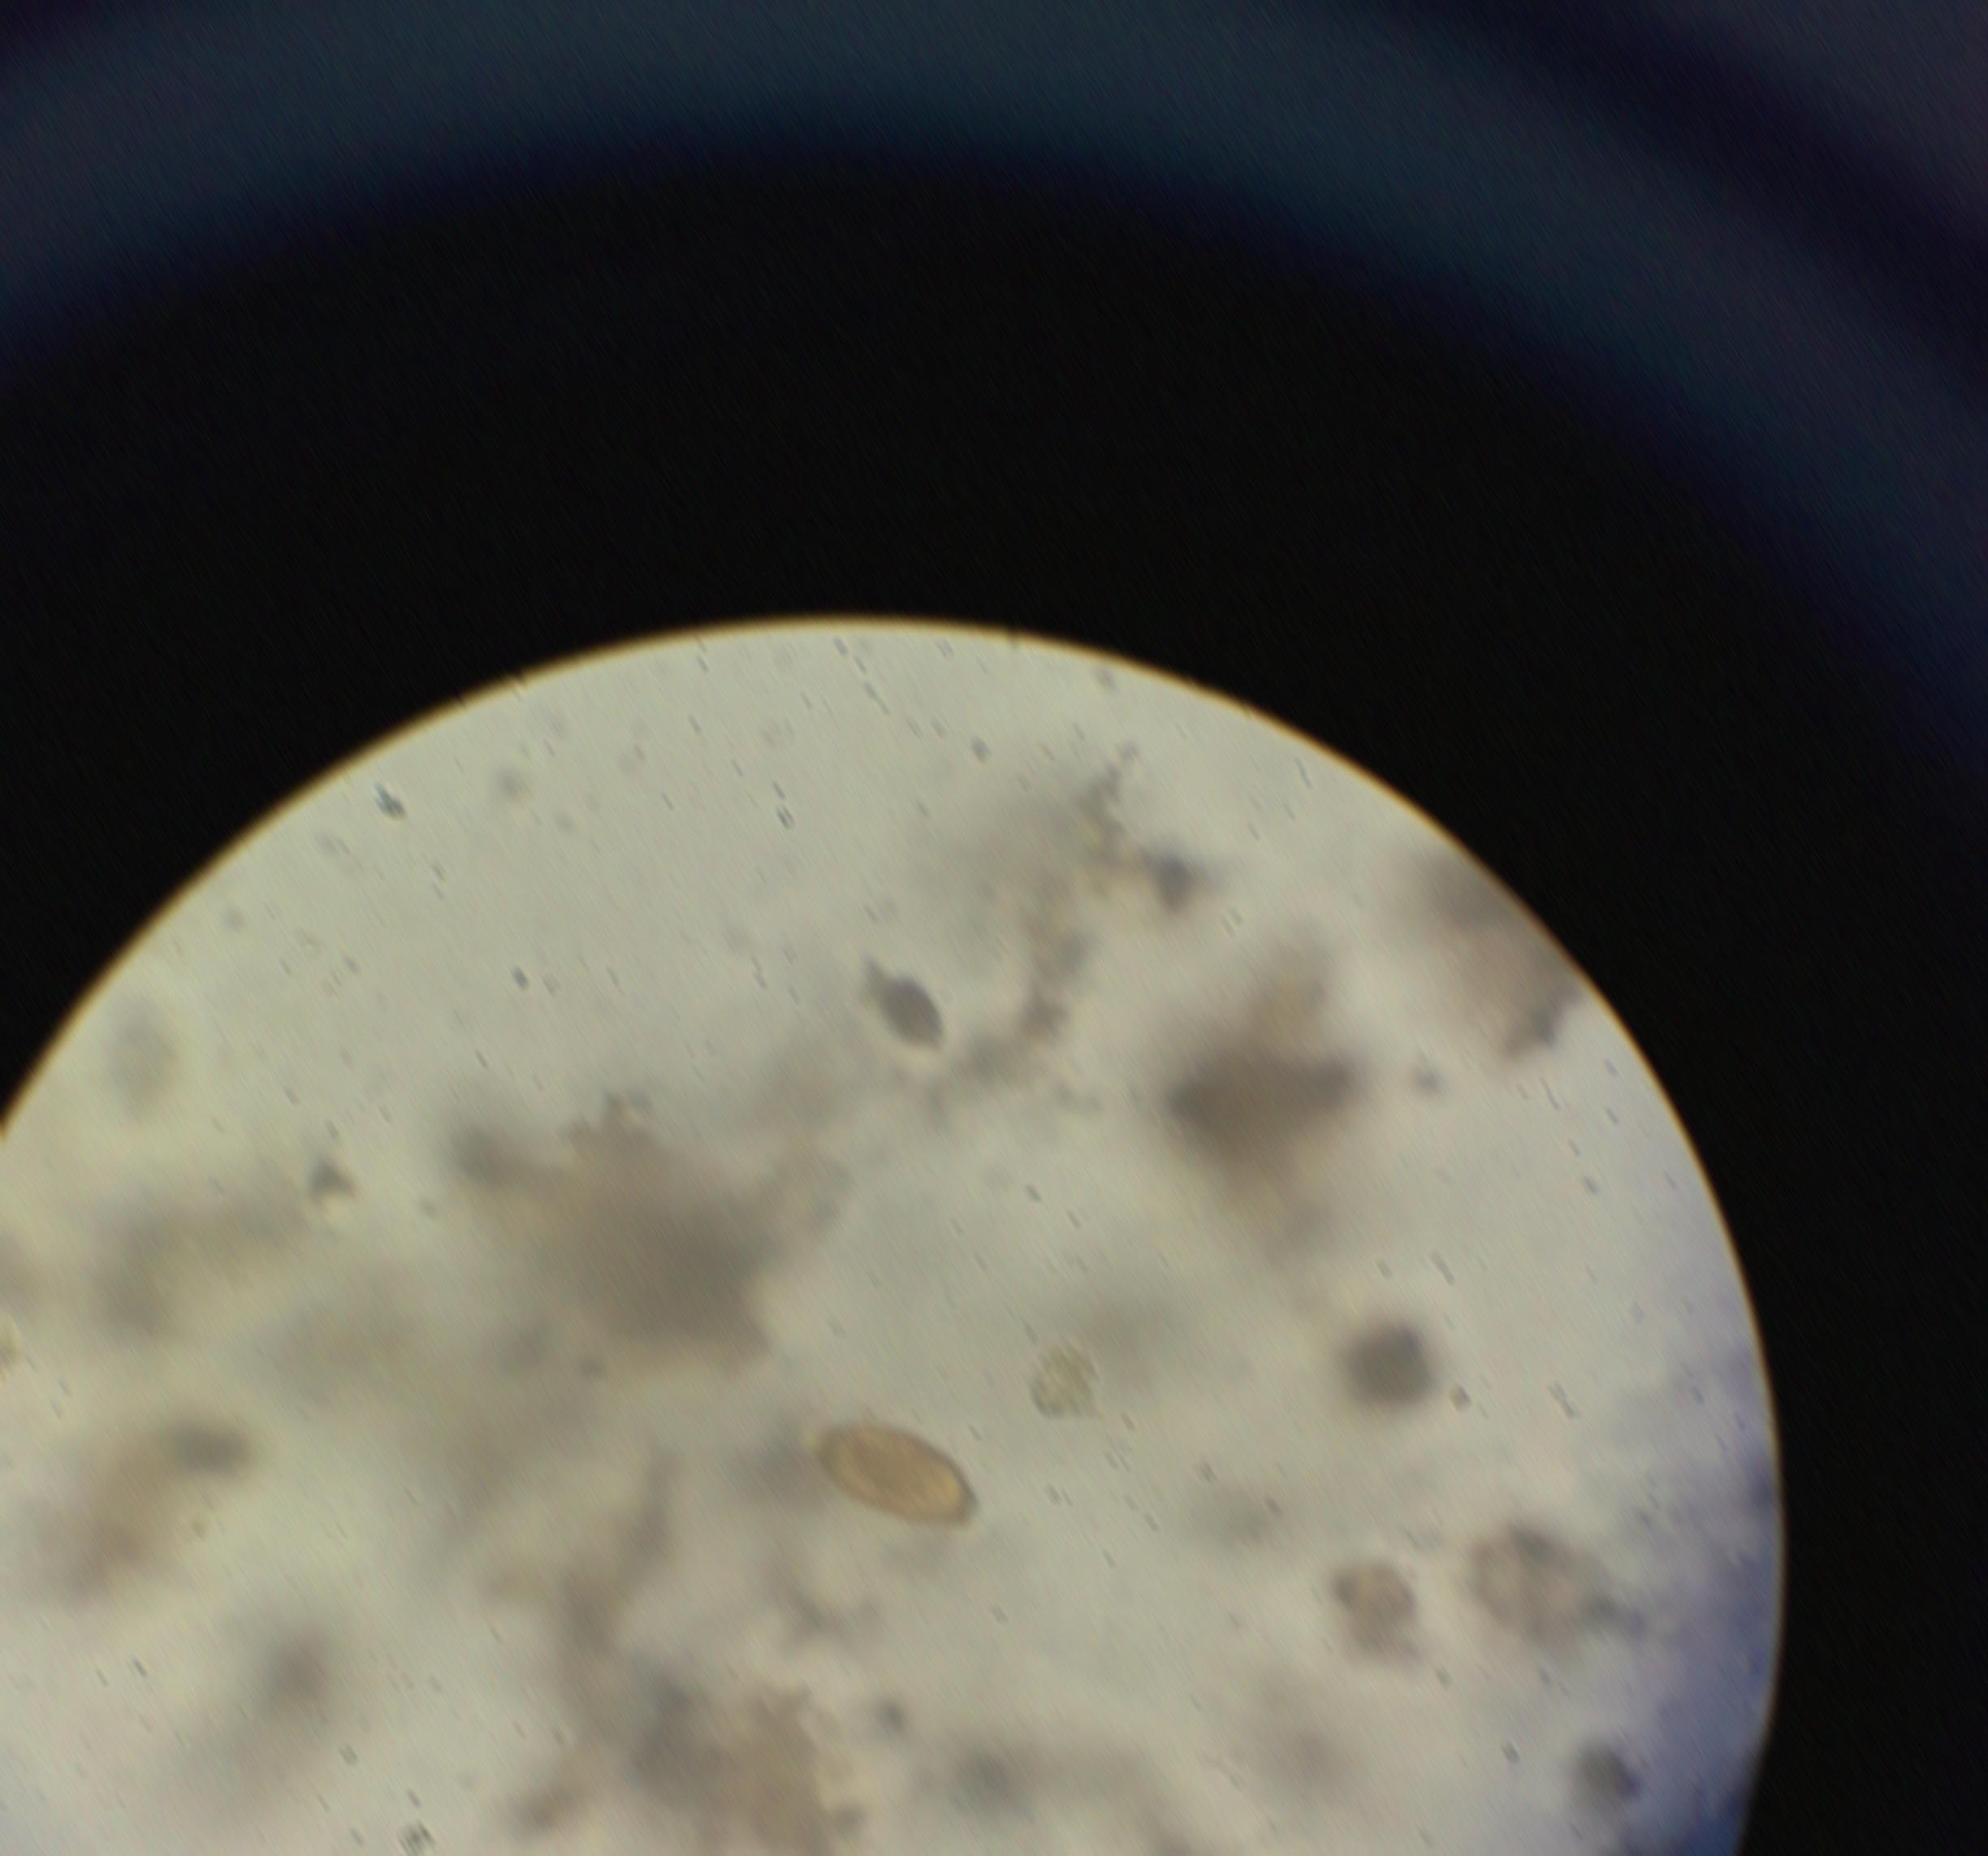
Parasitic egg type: Trichuris trichiura